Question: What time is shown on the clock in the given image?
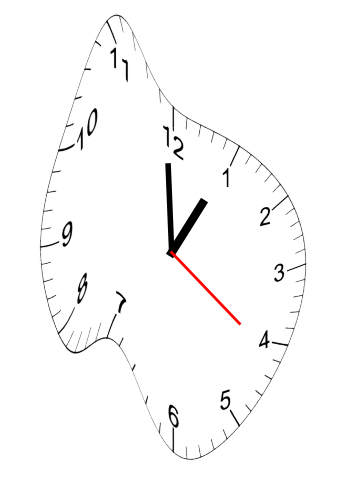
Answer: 12:59:21